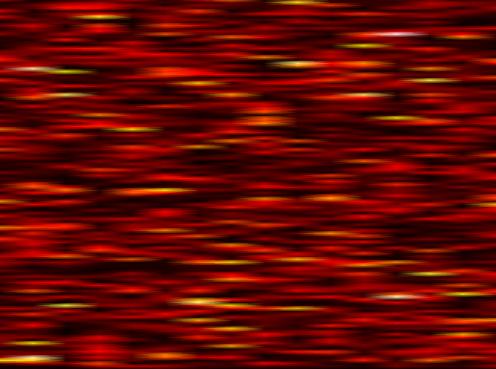
Label: FOFDM